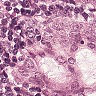
Metastatic tissue present: yes